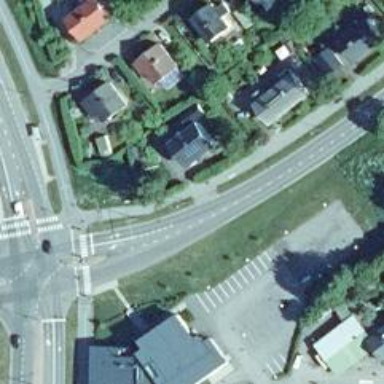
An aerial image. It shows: Asphalt road designated as living street.